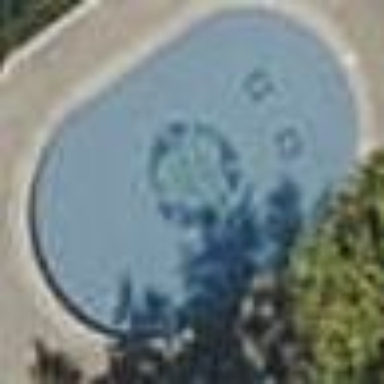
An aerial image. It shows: Swimming pool located in leisure land.